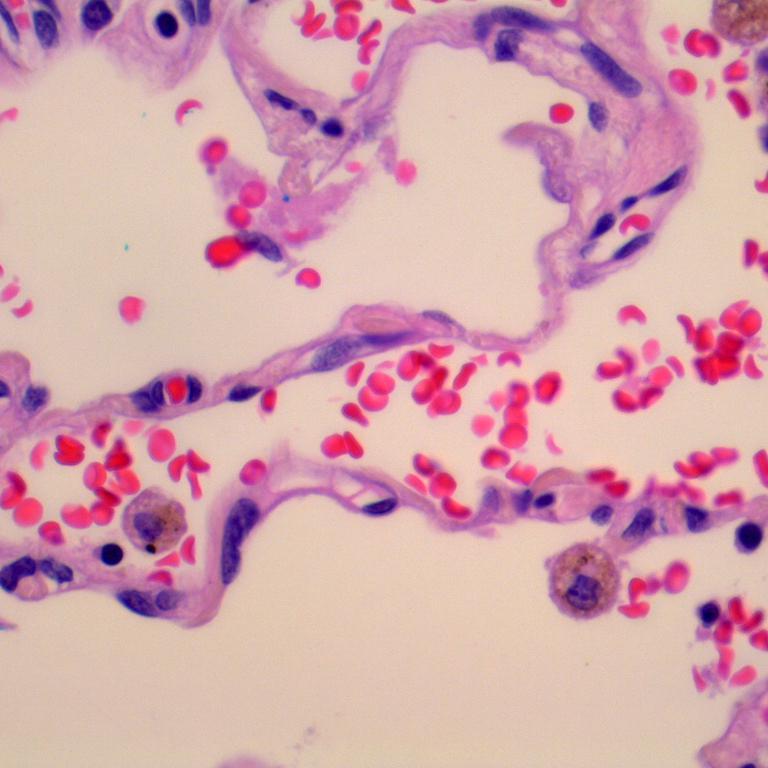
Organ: lung
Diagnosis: benign